Question: I am using Standalone crystal report in my project which is in windows application. Here i want to pass the logon credentials. the following code am using.
'''
Private Sub cmd_print_Click(ByVal sender As System.Object, ByVal e As System.EventArgs) Handles cmd_print.Click
Dim strConnection As String = "..."
Dim cr As New CrystalDecisions.CrystalReports.Engine.ReportDocument
Dim strReportPath As String = "d:\ReportFtLabel.rpt"
cr.Load(strReportPath)
Dim ConnectInfo As New CrystalDecisions.Shared.ConnectionInfo
With ConnectInfo
.ServerName = "RRRR"
.DatabaseName = "RRRR"
.UserID = "XXXX"
.Password = "XXXX"
End With
For Each Table As CrystalDecisions.CrystalReports.Engine.Table In cr.Database.Tables
Dim LogOnInfo As CrystalDecisions.Shared.TableLogOnInfo
LogOnInfo = Table.LogOnInfo
LogOnInfo.ConnectionInfo = ConnectInfo
Table.ApplyLogOnInfo(LogOnInfo)
Next
objSCIP_ml = New SCIP_ml
objSCIP_bll = New scip_bll
Dim DS As New DataSet
DS = objSCIP_bll.bll_GetHandShake(objSCIP_ml)
If Not DS Is Nothing Then
cr.Load(strReportPath)
cr.SetDataSource(DS)
CrystalReportViewer1.ReportSource = cr
CrystalReportViewer1.Refresh()
End If
DS = Nothing
objSCIP_ml = Nothing
objSCIP_bll = Nothing
End Sub
'''
But it throws the following error.

somewhere i am missing to pass the logon information...
Any suggestions and solutions is very much appreciated.
Thanks in advance.
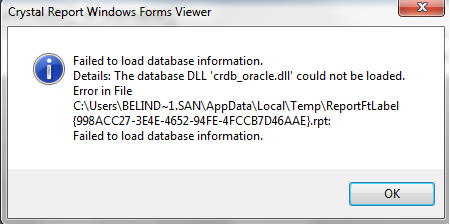
Answer: you can add it to your App config as keys like:
'''
<add key="ServerName" value="RRRR"/>
<add key="DataBaseName" value="RRRR"/>
<add key="DatabaseUser" value="XXXX"/>
<add key="DatabasePassword" value="XXXX"/>
'''
and call them in your code like:
'''
Dim SERVER_NAME As String = ConfigurationManager.AppSettings("ServerName").ToString()
Dim DATABASE_NAME As String = ConfigurationManager.AppSettings("DataBaseName").ToString()
Dim DatabaseUser As String = ConfigurationManager.AppSettings("DatabaseUser").ToString()
Dim DatabasePassword As String = ConfigurationManager.AppSettings("DatabasePassword").ToString()
.UserID = "XXXX"
.Password = "XXXX"
'''